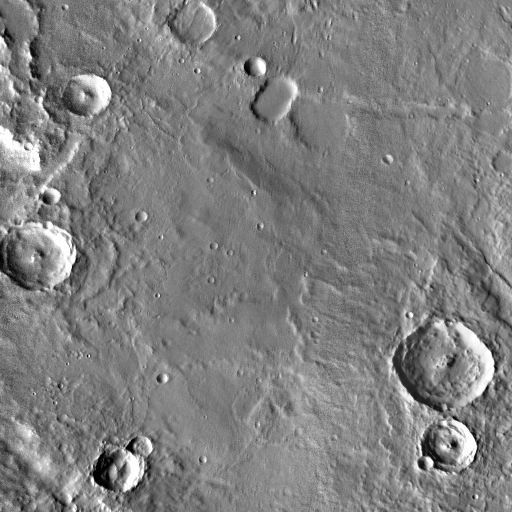
Crater classes present: Background, Other, Layered, Buried